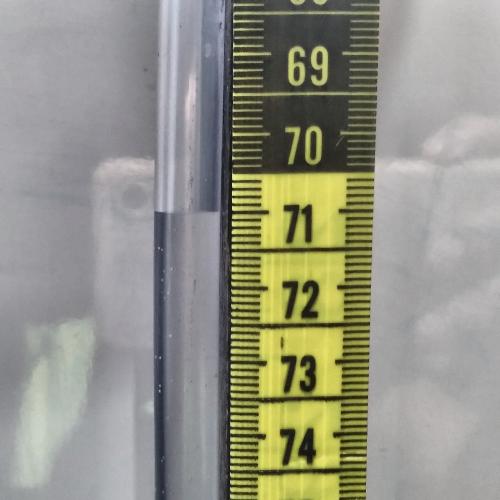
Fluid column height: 71.0 cm